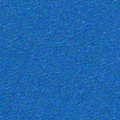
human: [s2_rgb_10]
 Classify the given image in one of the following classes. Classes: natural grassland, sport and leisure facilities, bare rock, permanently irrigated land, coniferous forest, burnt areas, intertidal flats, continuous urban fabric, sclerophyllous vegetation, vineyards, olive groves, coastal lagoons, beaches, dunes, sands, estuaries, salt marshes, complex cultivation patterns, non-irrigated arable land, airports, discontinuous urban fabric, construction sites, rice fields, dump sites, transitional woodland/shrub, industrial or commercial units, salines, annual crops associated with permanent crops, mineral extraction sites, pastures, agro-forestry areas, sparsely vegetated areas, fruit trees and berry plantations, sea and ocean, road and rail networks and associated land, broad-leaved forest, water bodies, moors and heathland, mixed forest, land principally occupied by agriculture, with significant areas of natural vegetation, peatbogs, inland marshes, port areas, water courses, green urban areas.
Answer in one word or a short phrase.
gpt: sea and ocean